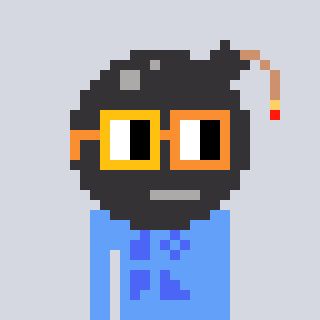
a pixel art character with square yellow and orange glasses, a bomb-shaped head and a blue-colored body on a cool background